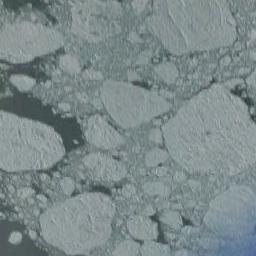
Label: sea_ice